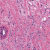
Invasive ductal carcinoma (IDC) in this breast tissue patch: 0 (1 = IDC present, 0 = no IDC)